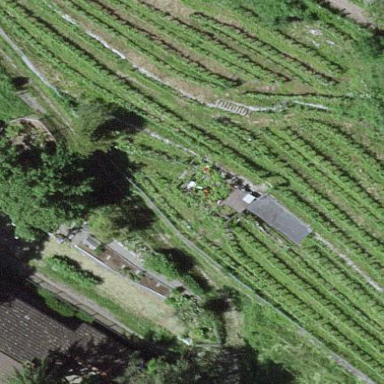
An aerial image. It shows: Vineyard where grapes are grown.